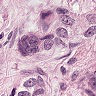
Metastatic tissue present: yes